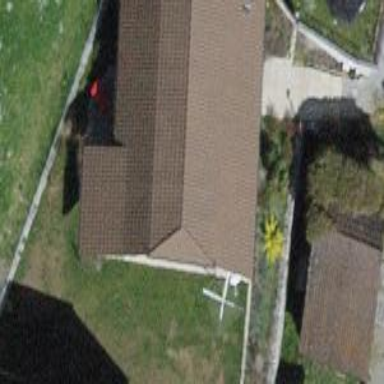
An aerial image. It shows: Simple house.